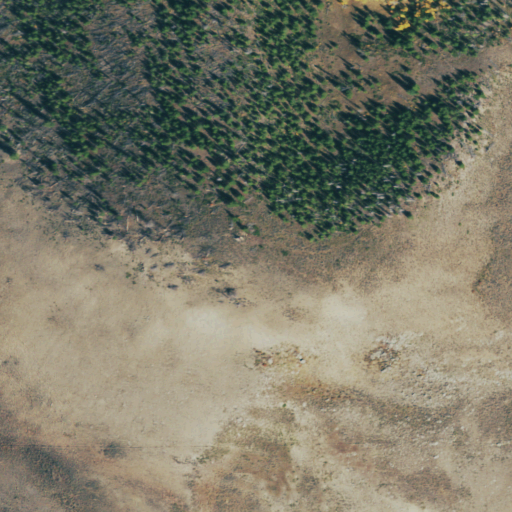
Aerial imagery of mountain in Colorado named Granby Mesa containing shrub and evergreen forest